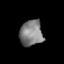
Tissue: prostate
Cell type: Myeloid cells
Senescence score: 0.2786
Nuclear area (px): 573
Mean DAPI intensity: 129.215